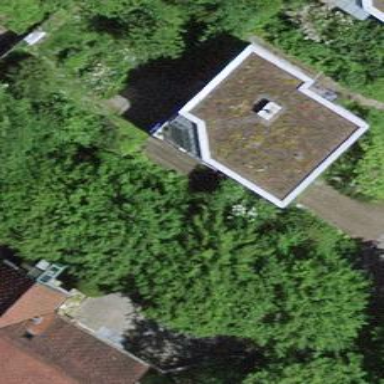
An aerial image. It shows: Simple house.